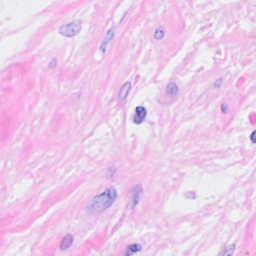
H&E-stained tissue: Breast